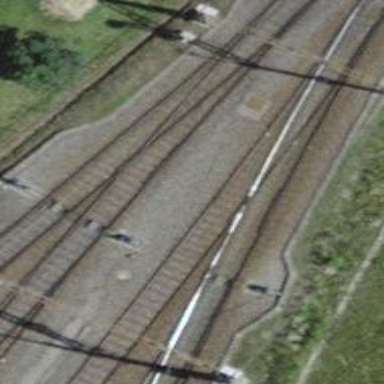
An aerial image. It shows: Railway yard in service.